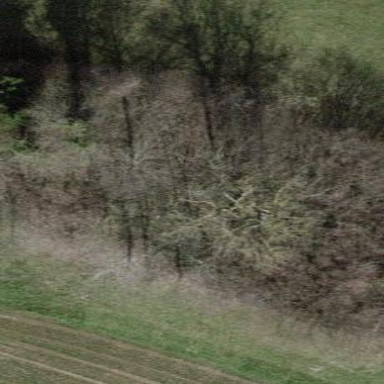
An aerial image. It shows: Forest area.